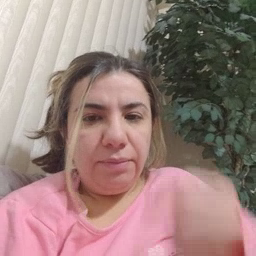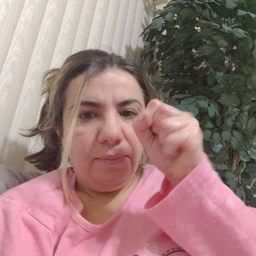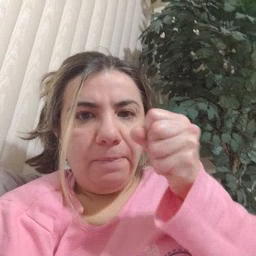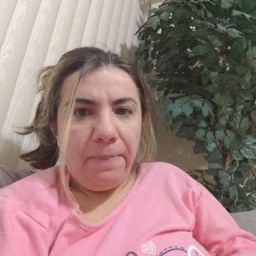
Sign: make